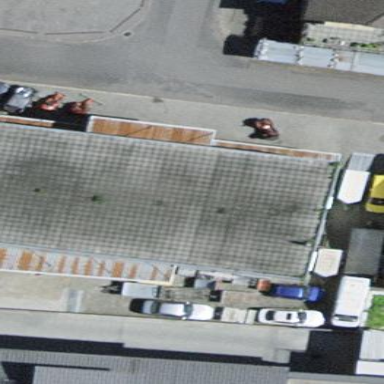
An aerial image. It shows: Industrial building.